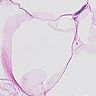
Metastatic tissue present: no